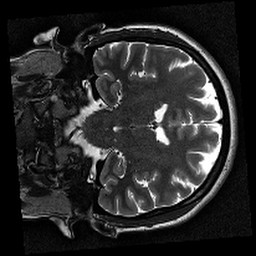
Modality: T2w
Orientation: coronal
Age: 28
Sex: female